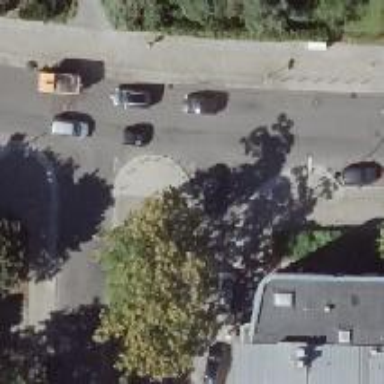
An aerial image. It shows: Asphalt footpath with unmarked crossing.